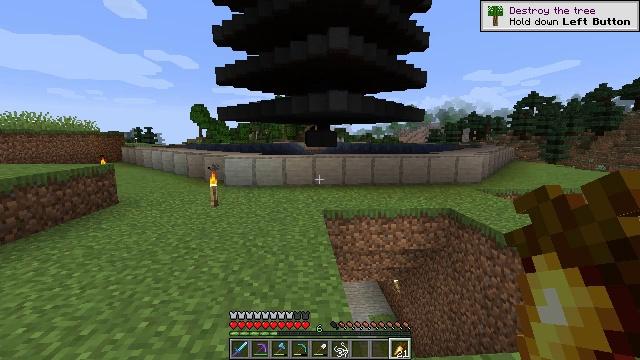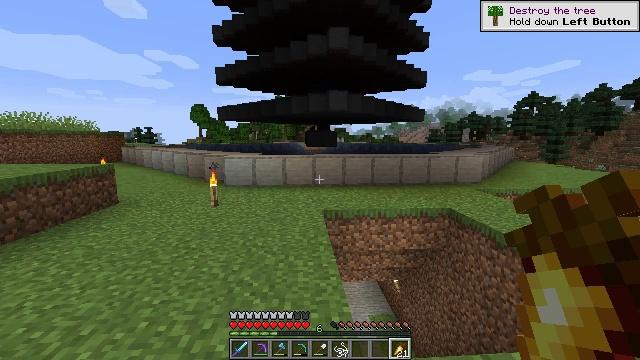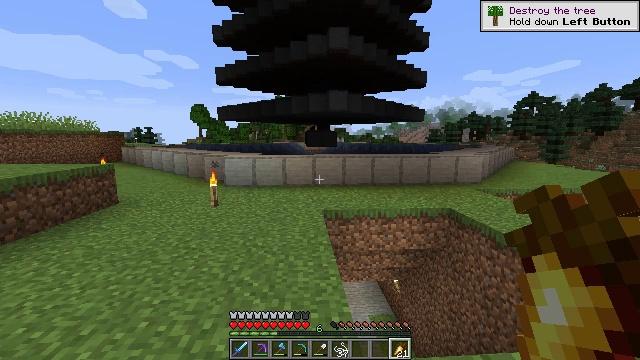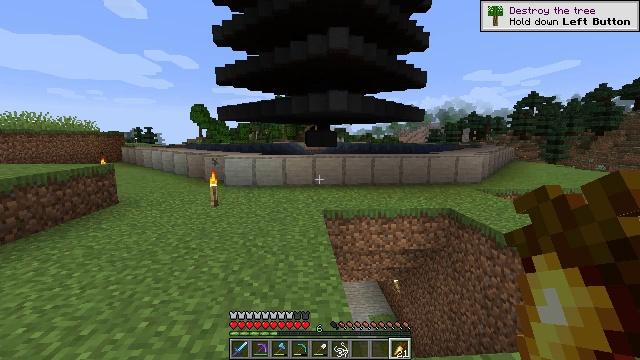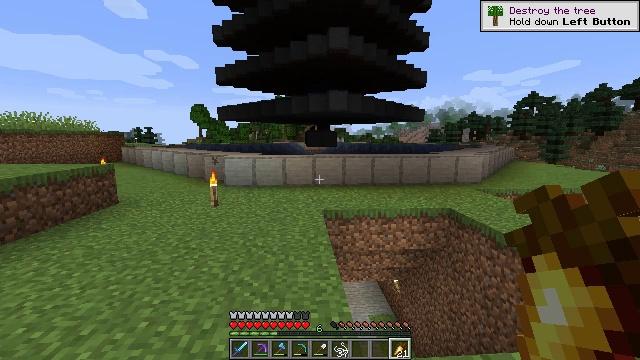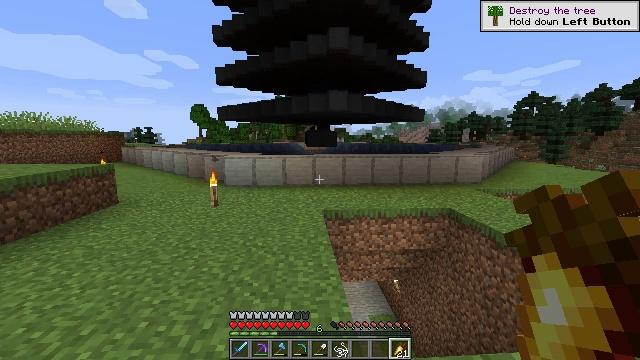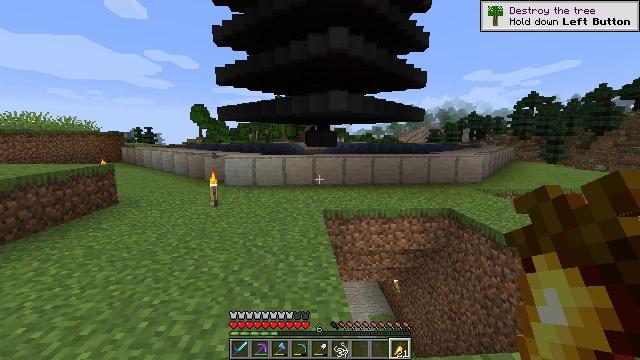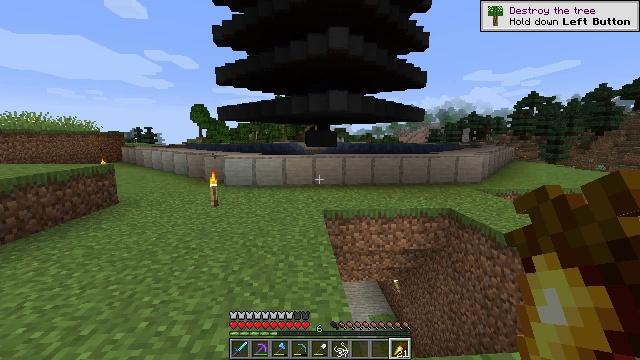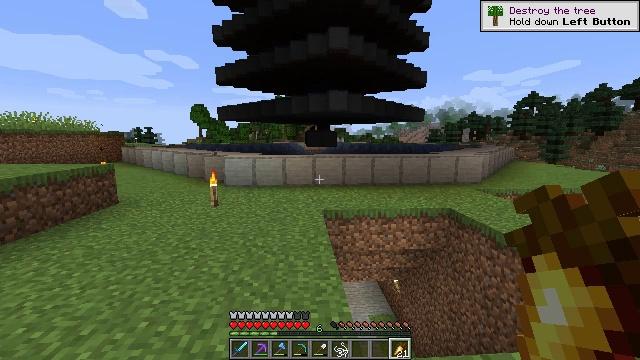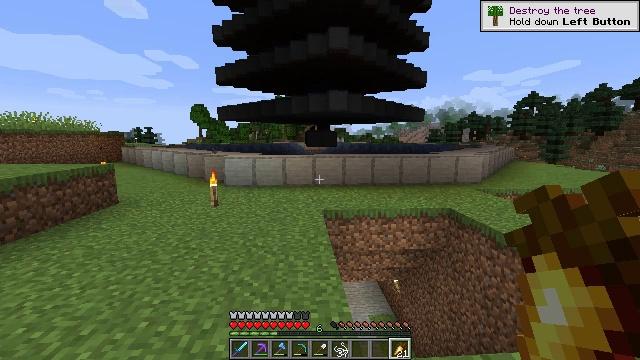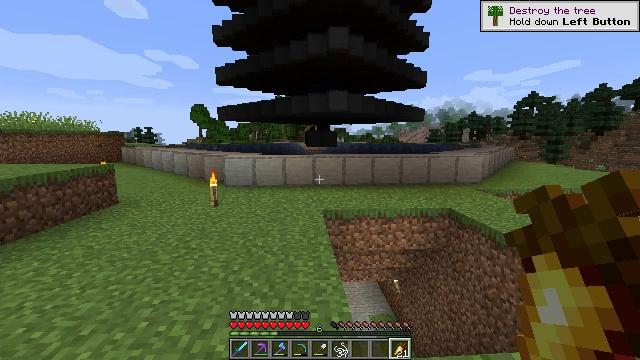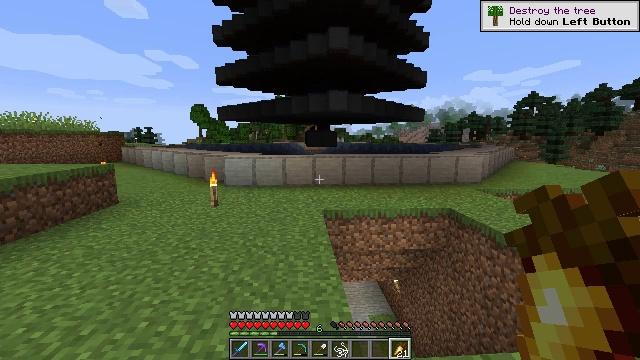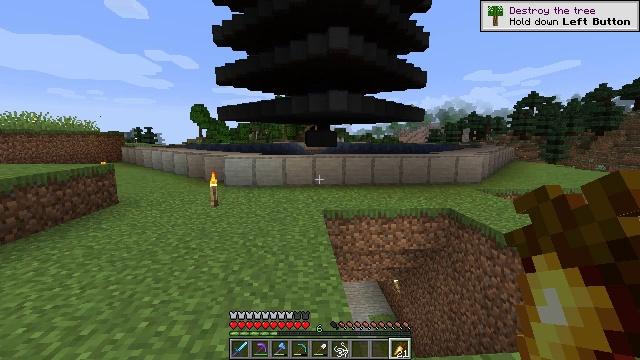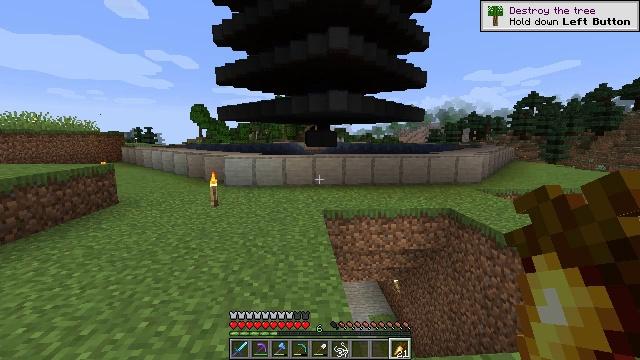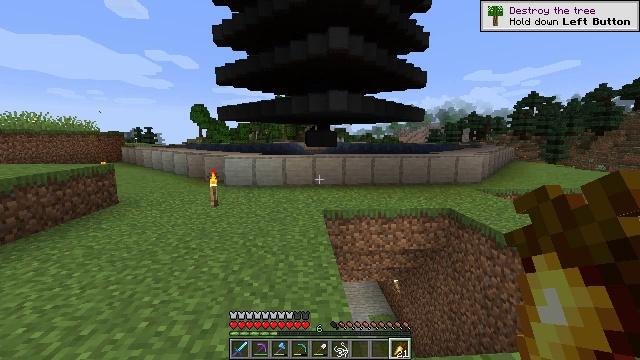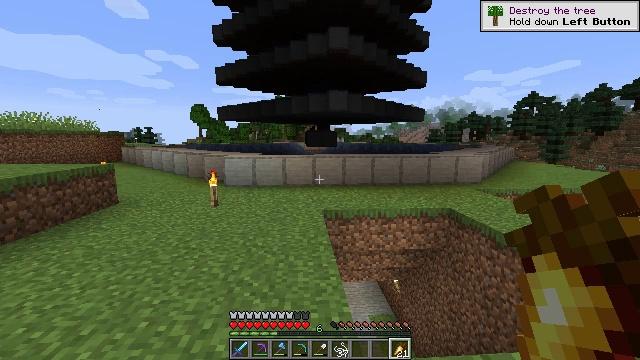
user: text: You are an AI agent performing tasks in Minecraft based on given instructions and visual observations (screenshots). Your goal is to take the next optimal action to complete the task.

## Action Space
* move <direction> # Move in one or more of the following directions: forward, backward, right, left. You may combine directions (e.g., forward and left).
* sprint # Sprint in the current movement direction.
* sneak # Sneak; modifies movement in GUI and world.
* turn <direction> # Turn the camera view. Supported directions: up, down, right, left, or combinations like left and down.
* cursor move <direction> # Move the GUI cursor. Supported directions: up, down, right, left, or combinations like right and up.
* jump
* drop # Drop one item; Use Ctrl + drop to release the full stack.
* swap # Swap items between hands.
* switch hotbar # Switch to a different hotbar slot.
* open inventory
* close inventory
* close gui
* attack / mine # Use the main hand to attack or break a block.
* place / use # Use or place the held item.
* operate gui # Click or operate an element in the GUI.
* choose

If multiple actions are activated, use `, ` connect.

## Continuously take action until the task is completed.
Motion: motion action
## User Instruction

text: Interact with the furnace to make smooth stone.
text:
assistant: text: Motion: no_op
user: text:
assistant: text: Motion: no_op
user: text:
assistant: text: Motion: no_op
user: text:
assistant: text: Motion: no_op
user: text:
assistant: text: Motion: no_op
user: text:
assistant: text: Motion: no_op
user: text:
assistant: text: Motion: no_op
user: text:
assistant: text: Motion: no_op
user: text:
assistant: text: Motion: no_op
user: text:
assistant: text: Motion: no_op
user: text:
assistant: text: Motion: no_op
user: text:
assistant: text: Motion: no_op
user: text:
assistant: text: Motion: no_op
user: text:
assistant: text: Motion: no_op
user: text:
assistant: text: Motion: no_op
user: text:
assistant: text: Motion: no_op
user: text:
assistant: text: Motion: no_op
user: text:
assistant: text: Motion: no_op
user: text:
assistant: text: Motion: no_op
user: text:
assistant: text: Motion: no_op
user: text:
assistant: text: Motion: no_op
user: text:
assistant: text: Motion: no_op
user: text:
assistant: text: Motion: no_op
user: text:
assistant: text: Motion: no_op
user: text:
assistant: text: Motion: no_op
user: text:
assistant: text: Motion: no_op
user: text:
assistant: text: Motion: no_op
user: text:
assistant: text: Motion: no_op
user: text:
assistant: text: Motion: no_op
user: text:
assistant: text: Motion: no_op